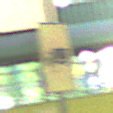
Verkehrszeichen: KFZZulaessigeGesamtmasse3Komma5TOhnePfeilsymbol
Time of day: MorningAfternoon
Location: Roofed (Special)
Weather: NotSpecified
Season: NotSpecified
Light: Artificial